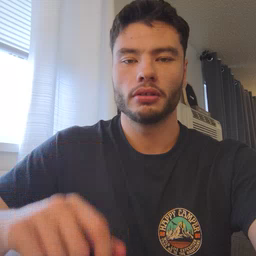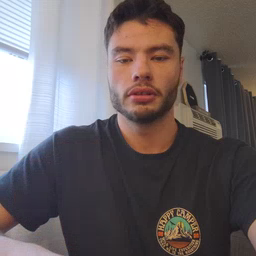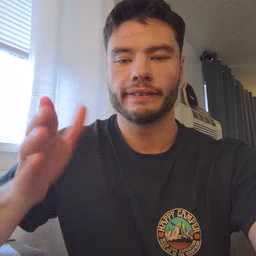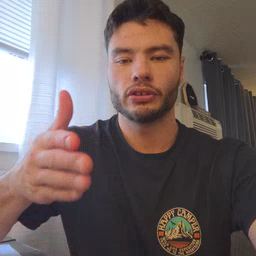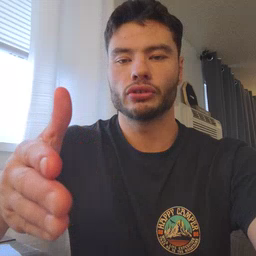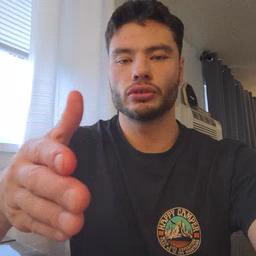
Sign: fish